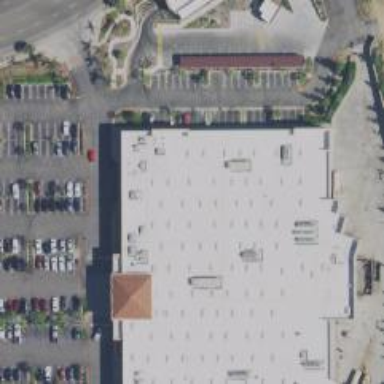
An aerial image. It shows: Supermarket.